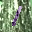
Label: 1